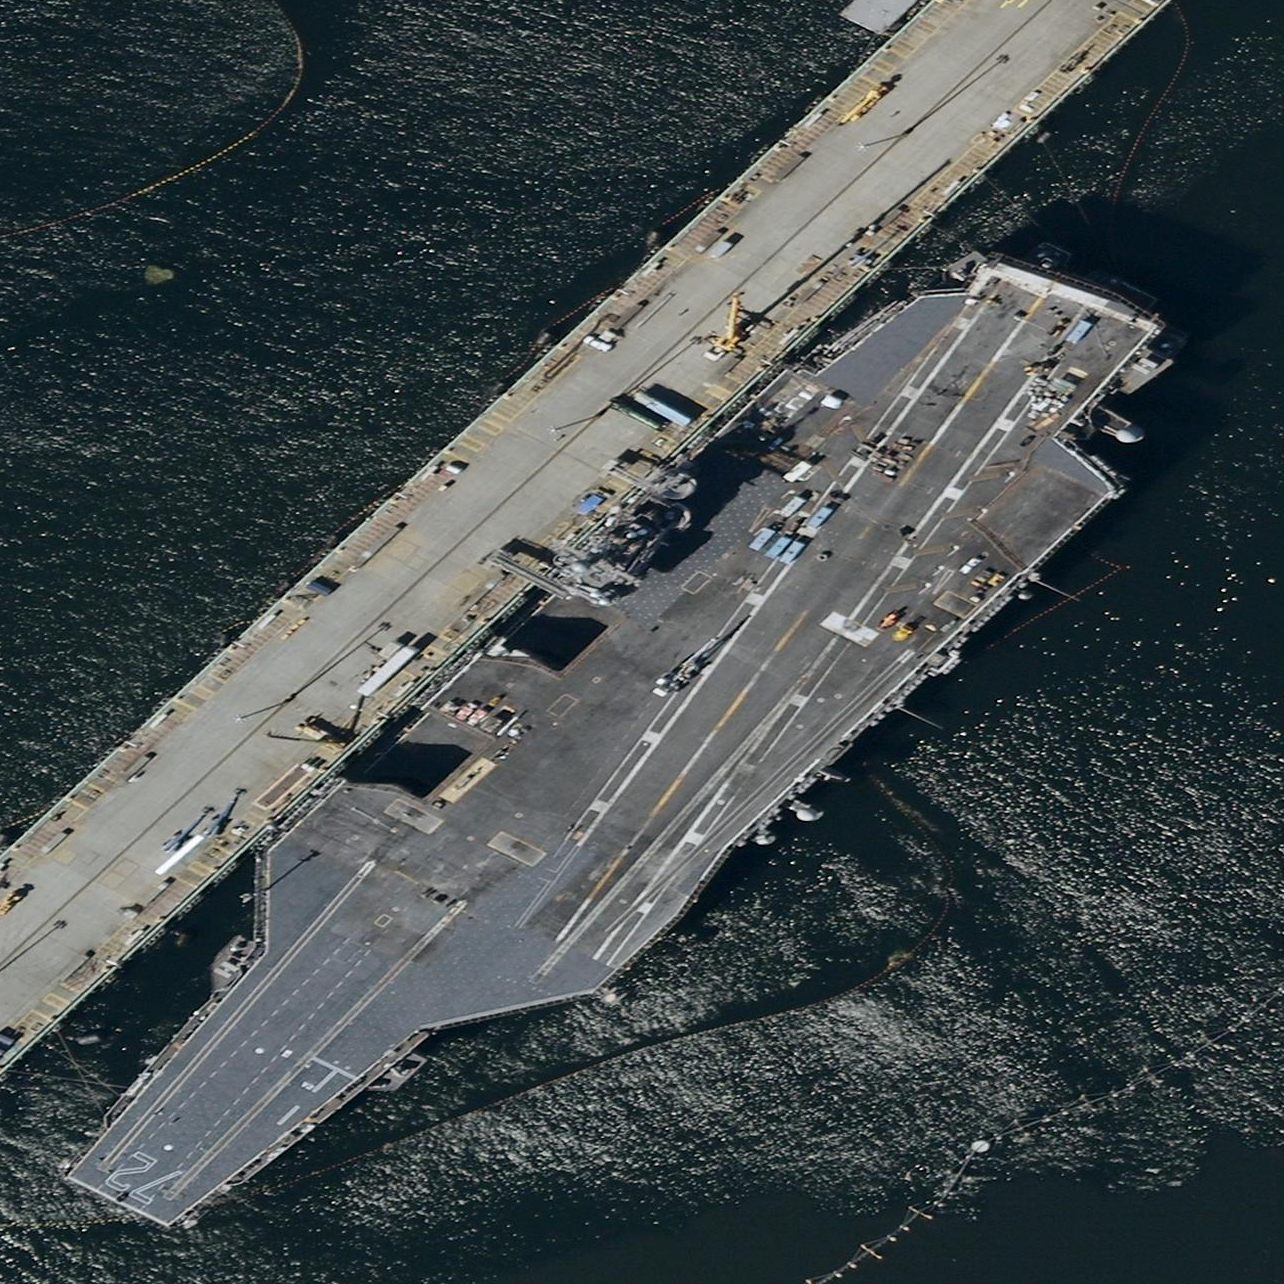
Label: aircraft_carrier